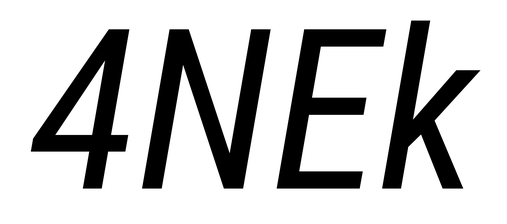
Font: Roboto-Italic_Condensed_Italic